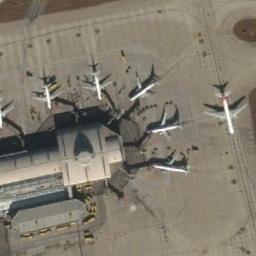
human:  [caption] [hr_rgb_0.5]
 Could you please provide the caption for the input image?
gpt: Six planes are around the terminal building .

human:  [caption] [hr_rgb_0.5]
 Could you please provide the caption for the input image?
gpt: Six aircraft parked around the building, And another was on the runway .

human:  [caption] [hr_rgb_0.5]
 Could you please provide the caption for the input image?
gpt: Seven airplanes  were on the airport around the building .

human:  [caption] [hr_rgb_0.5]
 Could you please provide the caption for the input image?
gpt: Some planes parked next to boarding bridges of the terminal and some facilities around it .

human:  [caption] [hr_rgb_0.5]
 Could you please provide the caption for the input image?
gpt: Six planes are in the parking lot next to the building .